Question: I'am just playing around with CA lately. Now I am kind of stuck.
This is the thing I want to animate:

As for now I already got the circle animation working. I subclassed CALayer to make the animation. I really don't know where to go from here. Where do I have to add the sublayer of CATextLayer? How do I animate both at the same time so it looks like the text with its line is sticking at the circle end?
If you need some code or anything else let me know.
I would be really happy to get some help here :-)
Thanks a lot!
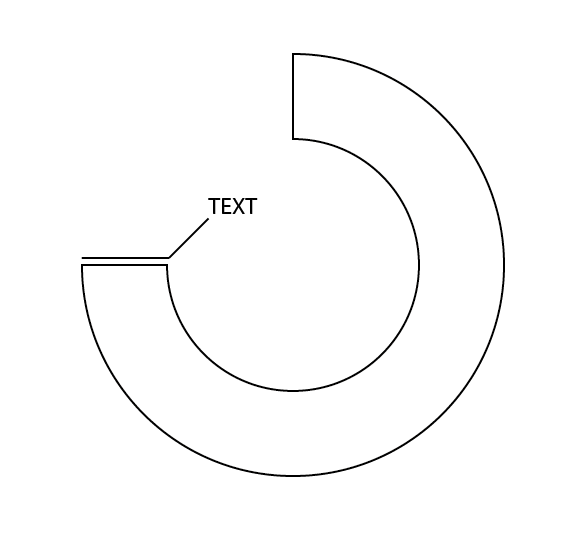
Answer: I was able to do what you are asking for below. Code is very rough, just spent a couple minutes on it, may have missed releases and what have you. You can simply swap the UILabel for a CATextLayer (used UILabel for brevity).
'''
CAShapeLayer* circle = [[CAShapeLayer alloc] init];
CGMutablePathRef path = CGPathCreateMutable();
CGRect textRect = CGRectMake(self.bounds.size.width/4, (self.bounds.size.height-self.bounds.size.width/2)/2, self.bounds.size.width/2, self.bounds.size.width/2);
float midX = CGRectGetMidX(textRect);
float midY = CGRectGetMidY(textRect);
CGAffineTransform t = CGAffineTransformConcat(
CGAffineTransformConcat(
CGAffineTransformMakeTranslation(-midX, -midY),
CGAffineTransformMakeRotation(-1.57079633/0.99)),
CGAffineTransformMakeTranslation(midX, midY));
CGPathAddEllipseInRect(path, &t, textRect);
circle.path = path;
circle.frame = self.bounds;
circle.fillColor = [UIColor clearColor].CGColor;
circle.strokeColor = [UIColor blackColor].CGColor;
circle.lineWidth = 60.0f;
[self.layer addSublayer:circle];
CABasicAnimation* animation = [CABasicAnimation animationWithKeyPath:@"strokeEnd"];
animation.duration = 15.0f;
animation.fromValue = [NSNumber numberWithFloat:0.0f];
animation.toValue = [NSNumber numberWithFloat:1.0f];
animation.timingFunction = [CAMediaTimingFunction functionWithName:kCAMediaTimingFunctionLinear];
[circle addAnimation:animation forKey:@"strokeEnd"];
[circle release];
UILabel* label = [[UILabel alloc] init];
label.text = @"Test Text";
label.font = [UIFont systemFontOfSize:20.0f];
label.center = CGPathGetCurrentPoint(path);
label.transform = CGAffineTransformMakeRotation(1.57079633);
[label sizeToFit];
[self.layer addSublayer:label.layer];
CAKeyframeAnimation* textAnimation = [CAKeyframeAnimation animationWithKeyPath:@"position"];
textAnimation.duration = 15.0f;
textAnimation.path = path;
textAnimation.rotationMode = kCAAnimationRotateAuto;
textAnimation.calculationMode = kCAAnimationCubicPaced;
textAnimation.removedOnCompletion = NO;
[label.layer addAnimation:textAnimation forKey:@"position"];
'''